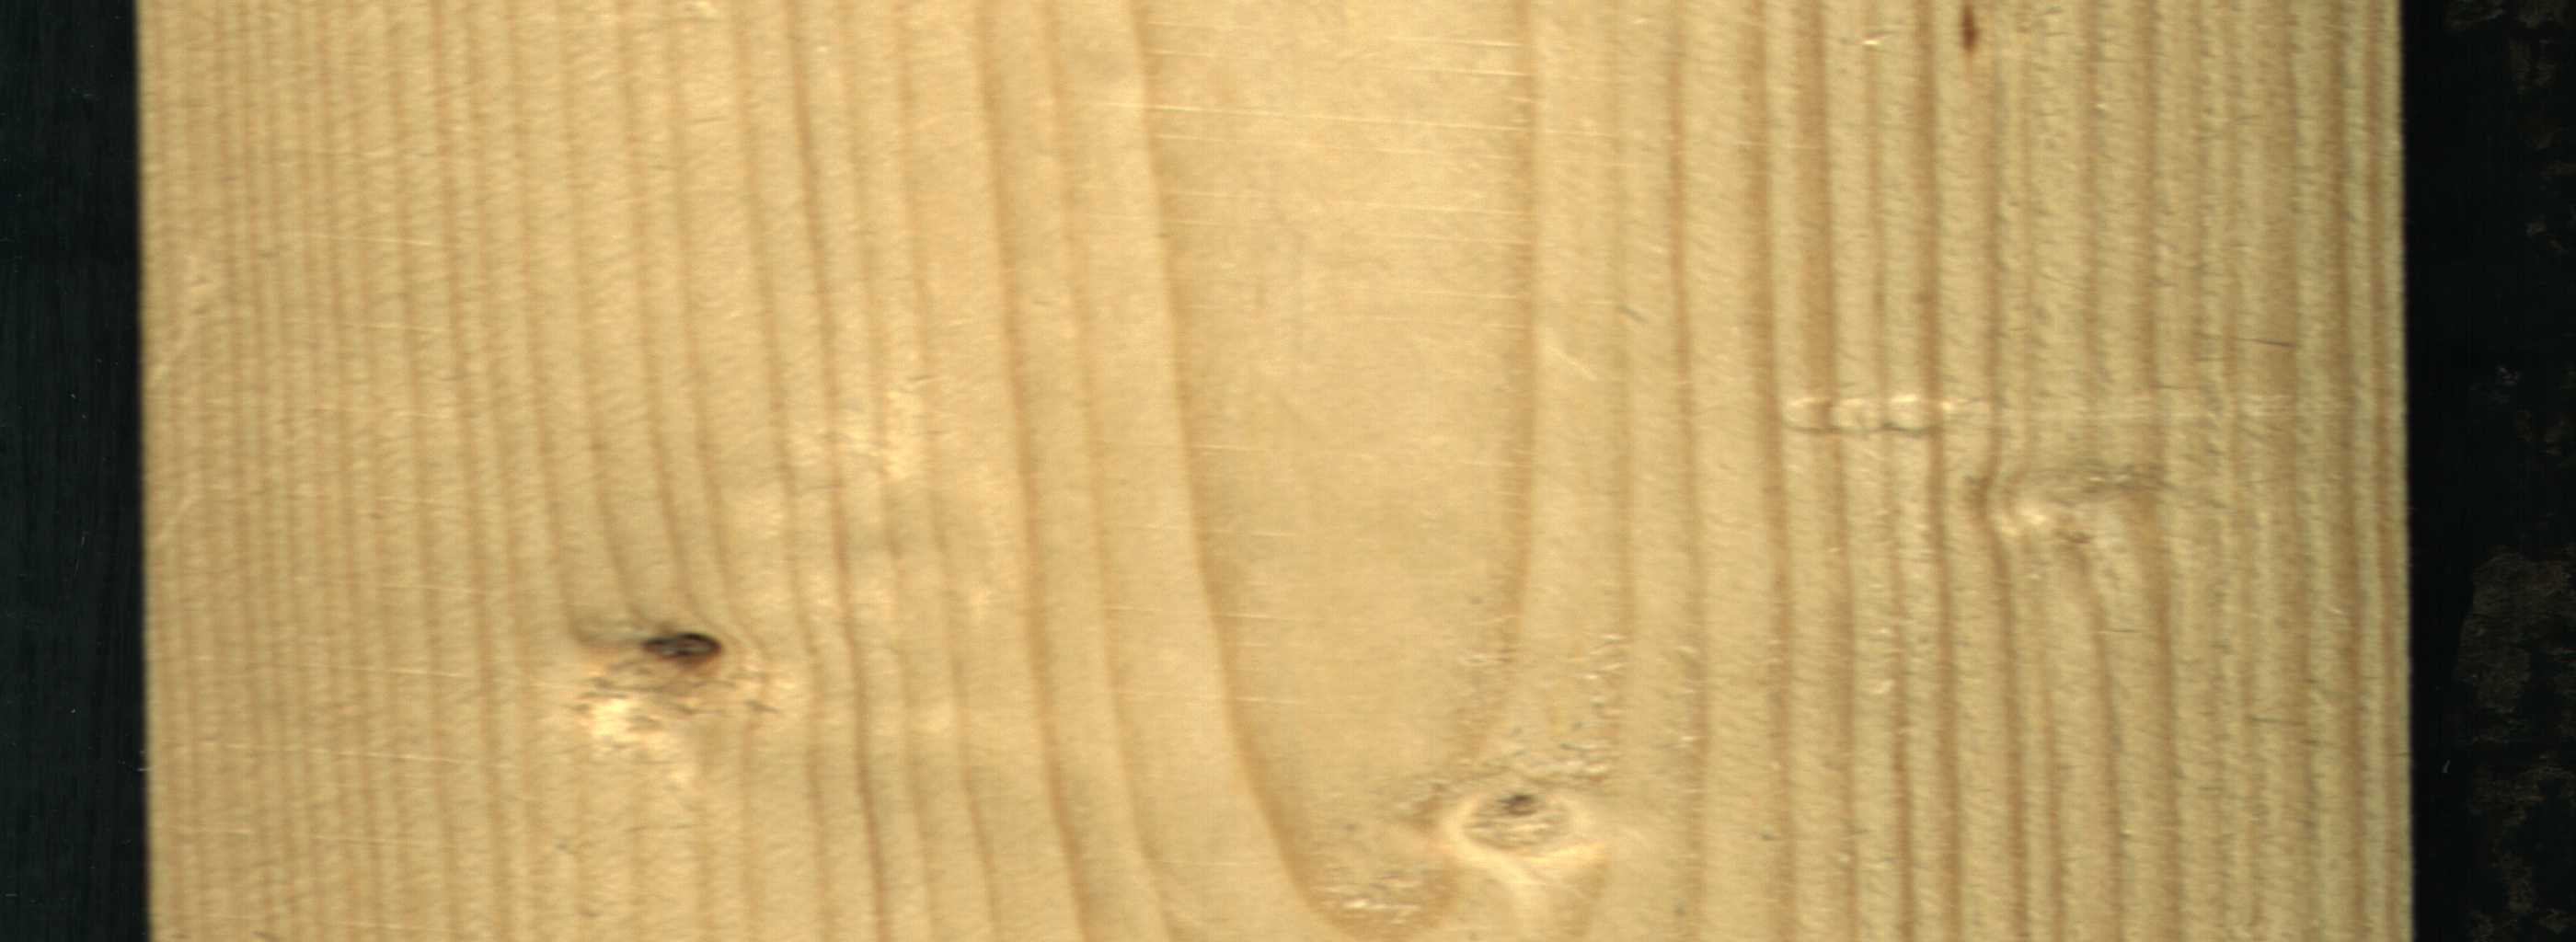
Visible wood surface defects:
Dead_Knot
Live_Knot